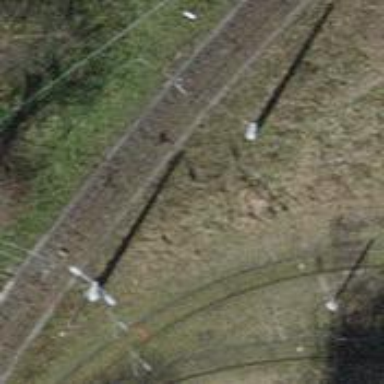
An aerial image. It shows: Tram railway with one electrified contact line.